Question: I have a field, "ID", and it has repeat values. (In the example; A21, B42, and C14). My two other fields in the table are "Date" and "Measurement". I want to create a query that will call the previous date WITH matching ID and display the results of that previous row. My end goal is to have a field in my query that will find the change between the current measurement for the ID and the measurement from the date prior.
I have attached an image of the table I have and what I want the query to display.

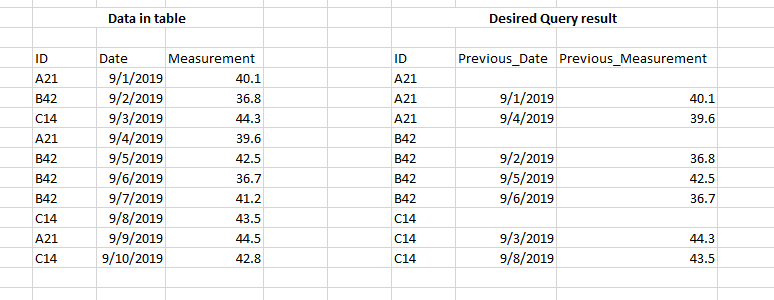
Answer: This is how to make the described query function:
'''
SELECT t.NUM, t.ID, tprev.Date_ AS previous_date, tprev.Measurement AS previous_measurement
FROM Table1 AS t LEFT JOIN Table1 AS tprev ON (tprev.Date_ < t.Date_) AND (tprev.id = t.id)
WHERE not exists
(select 1
from Table1 AS t1
where
t1.ID = t.ID
and t1.Date_ < t.Date_
and t1.Date_ > tprev.Date_);
'''